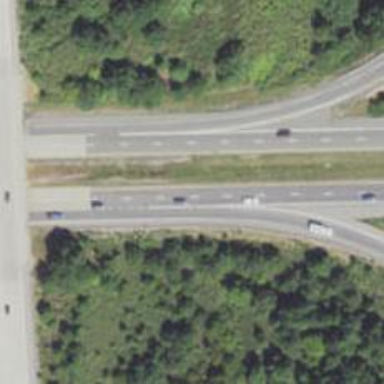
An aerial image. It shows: Motorway junction.